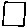
Label: square